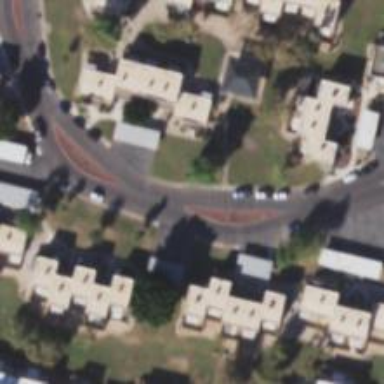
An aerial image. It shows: Residential road with asphalt surface and sidewalk on the left side.